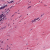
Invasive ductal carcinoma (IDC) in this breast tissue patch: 1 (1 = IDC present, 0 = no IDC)